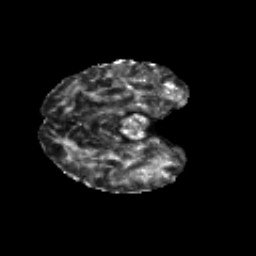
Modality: FA
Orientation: axial
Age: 27
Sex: female
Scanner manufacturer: siemens
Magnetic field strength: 3 T
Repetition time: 8.8 s
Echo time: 0.085 s